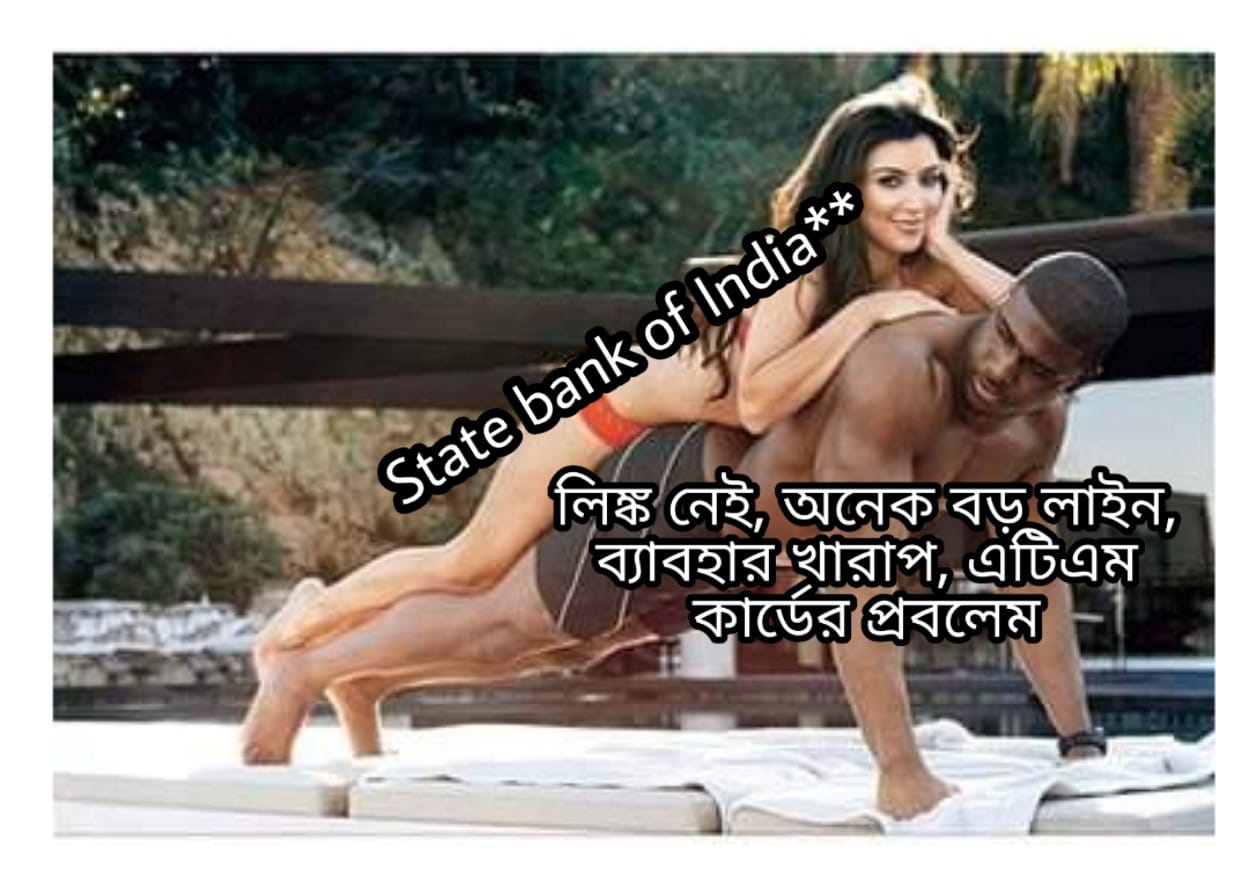
Caption: State bank of India **   লিংক নেই , অনেক বড় লাইন , ব্যাবহার খারাপ , এটিএম কার্ডের প্রবলেম
Label: hate